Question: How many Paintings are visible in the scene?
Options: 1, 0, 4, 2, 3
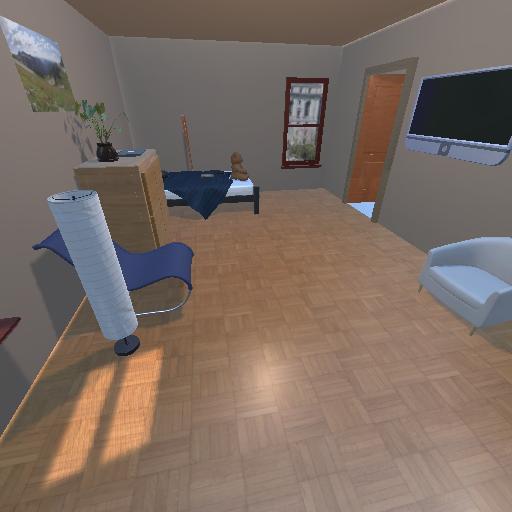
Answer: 1